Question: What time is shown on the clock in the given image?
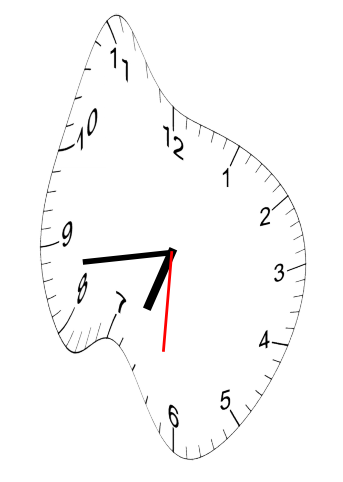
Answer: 06:43:31